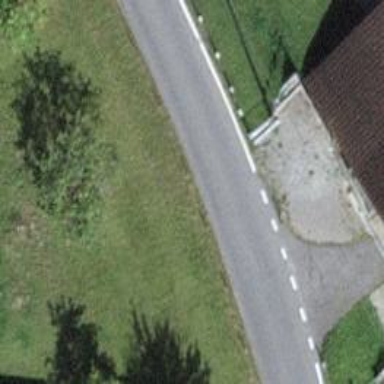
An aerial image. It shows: Bus stop along the road.